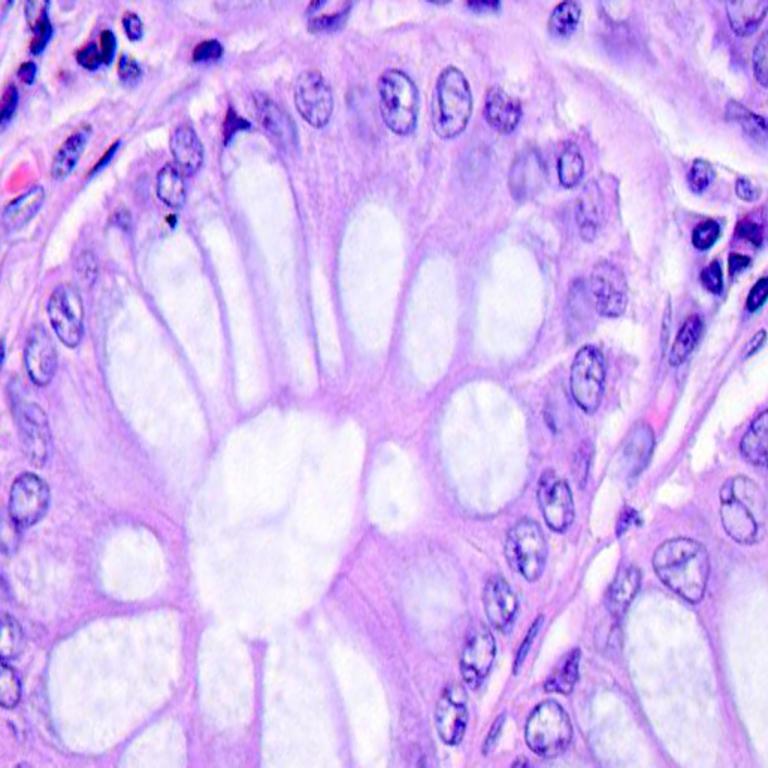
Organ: colon
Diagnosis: benign